Question: Unable to install the Selenium IDE (selenium-ide-2.9.0.xpi), after hitting the allow button, it begins the downloading part and even after completing the downloading the Install button is disabled.
[]
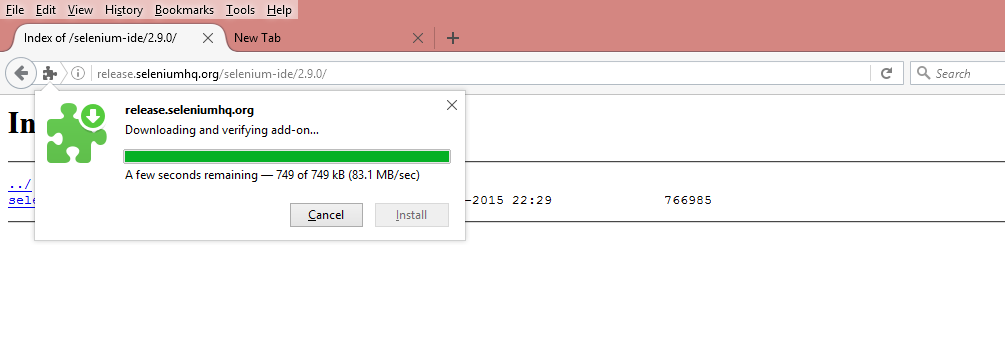
Answer: I solved this by installing legacy version of Firefox. You have to uninstall the current one then download the old version from <URL>.